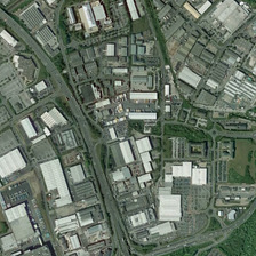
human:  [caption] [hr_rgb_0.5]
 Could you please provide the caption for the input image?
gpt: All the factories in the industrial area.

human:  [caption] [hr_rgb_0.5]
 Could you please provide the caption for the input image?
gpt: all plants in the industrial area.

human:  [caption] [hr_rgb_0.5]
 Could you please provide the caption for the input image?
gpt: Industrial factory all factories.

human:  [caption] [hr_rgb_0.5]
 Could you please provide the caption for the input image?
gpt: Factories in industrial areas

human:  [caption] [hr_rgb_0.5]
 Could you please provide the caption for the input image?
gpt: All the factories in the industrial zone.